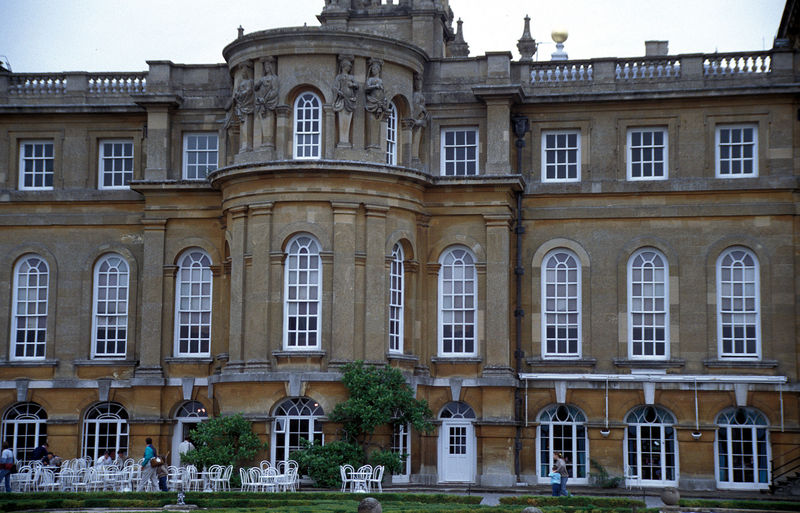
Titel: Westfassade, Mittelrisalit
Künstler: John Vanbrugh
Standort: Woodstock, Oxfordshire
Institution: Blenheim Palace
Schlagwörter: baum, kämpfer, mann, weiß, bäume, frauen, gelb, grün, menschen, braun, cafe, fenster, frau, männer, stuhl, stühle, tisch, tische, tür, dach, gebäude, haus, schloss, fest, leute, alt, wand, architektur, mensch, sockel, strauch, personen, person, pflanze, front, rund, garten, skulptur, springbrunnen, statue, balkon, terrasse, fassade, türen, pilaster, figuren, treppe, geländer, foto, fotografie, photographie, erker, palast, balustrade, kugel, gemäuer, sandstein, resalit, dorisch, konvex, bau, geschoss, fesnter, bauwerk, palais, mittelrisalit, belle etage, hermen, atlanten, runderker, architektr, m, goldkugel, mänsch, 3 geschosse